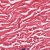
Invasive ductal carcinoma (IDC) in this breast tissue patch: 0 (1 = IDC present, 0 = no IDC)